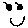
Label: smiley face